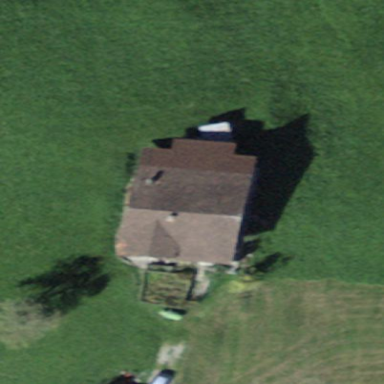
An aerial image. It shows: Farm building.